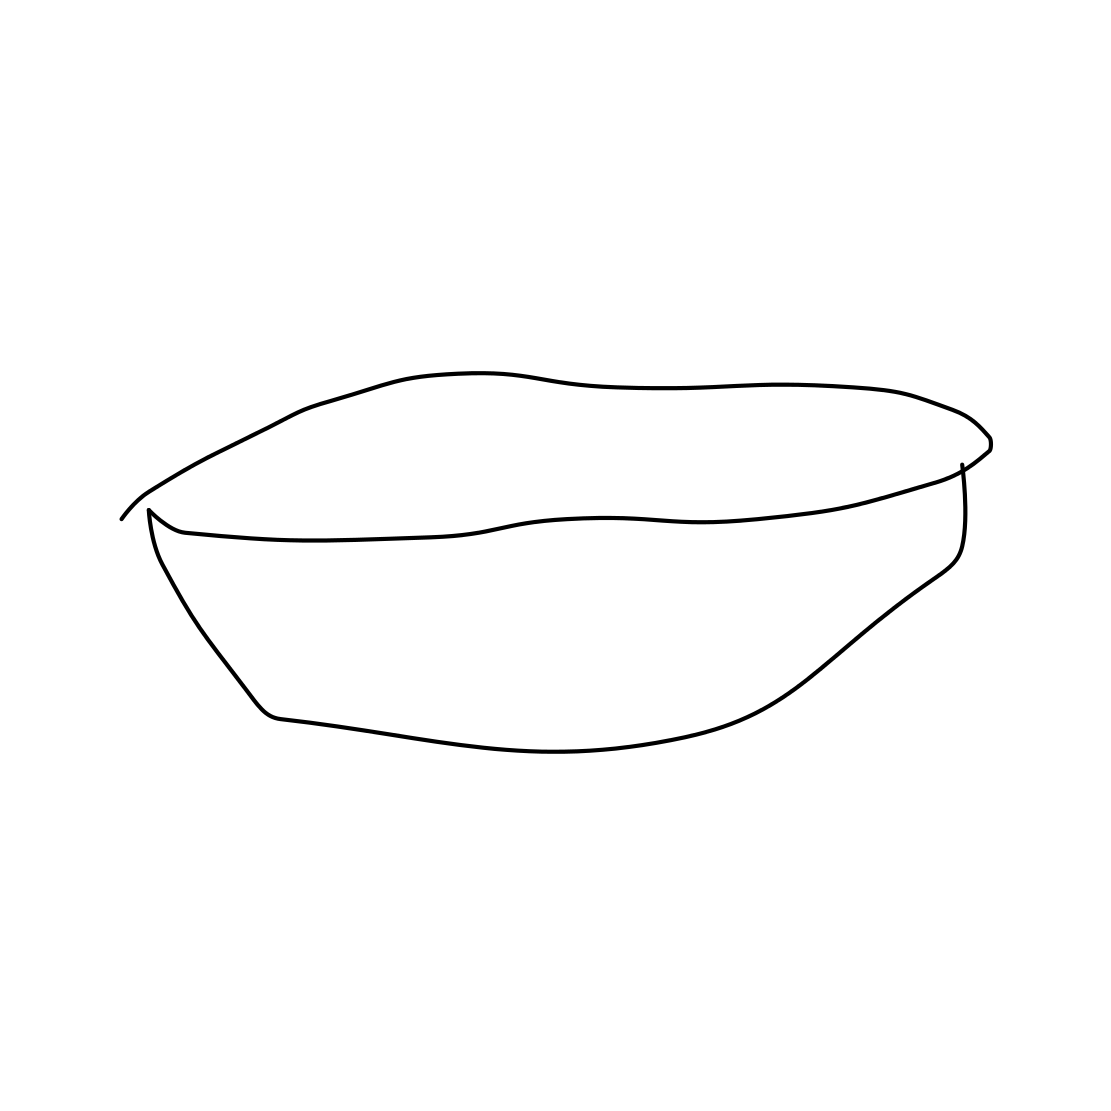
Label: mouth